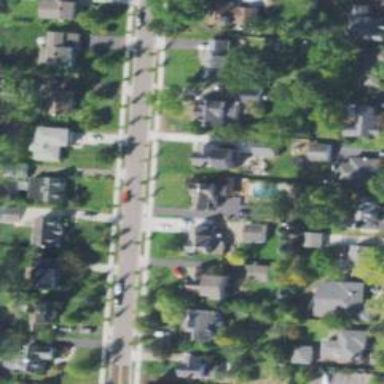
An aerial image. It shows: Residential driveway serving as service road.